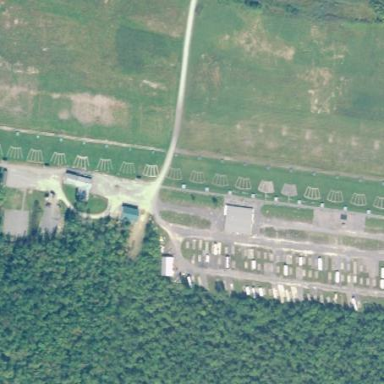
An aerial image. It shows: Gun range.